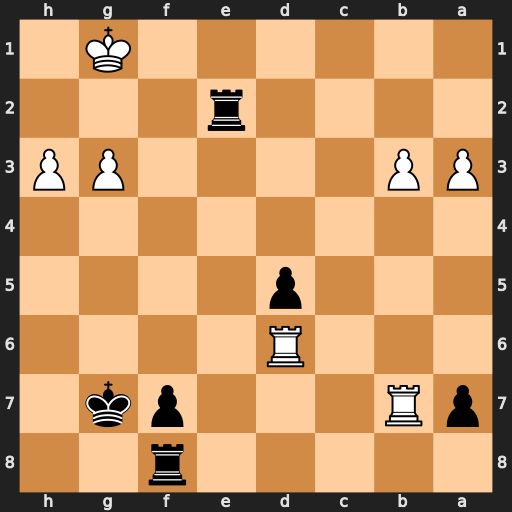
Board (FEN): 5r2/pR3pk1/3R4/3p4/8/PP4PP/4r3/6K1
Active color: b
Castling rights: -
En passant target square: -
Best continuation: Rc8 Kf1 Rh2